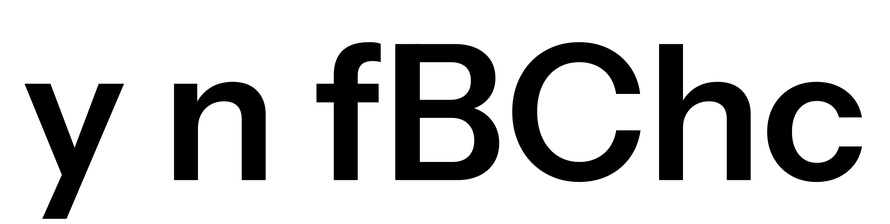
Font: InstrumentSans_SemiBold